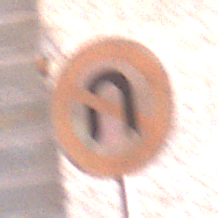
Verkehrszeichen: VerbotWenden
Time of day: MorningAfternoon
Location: Outdoor (Urban)
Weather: Clear
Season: NotSpecified
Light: Natural